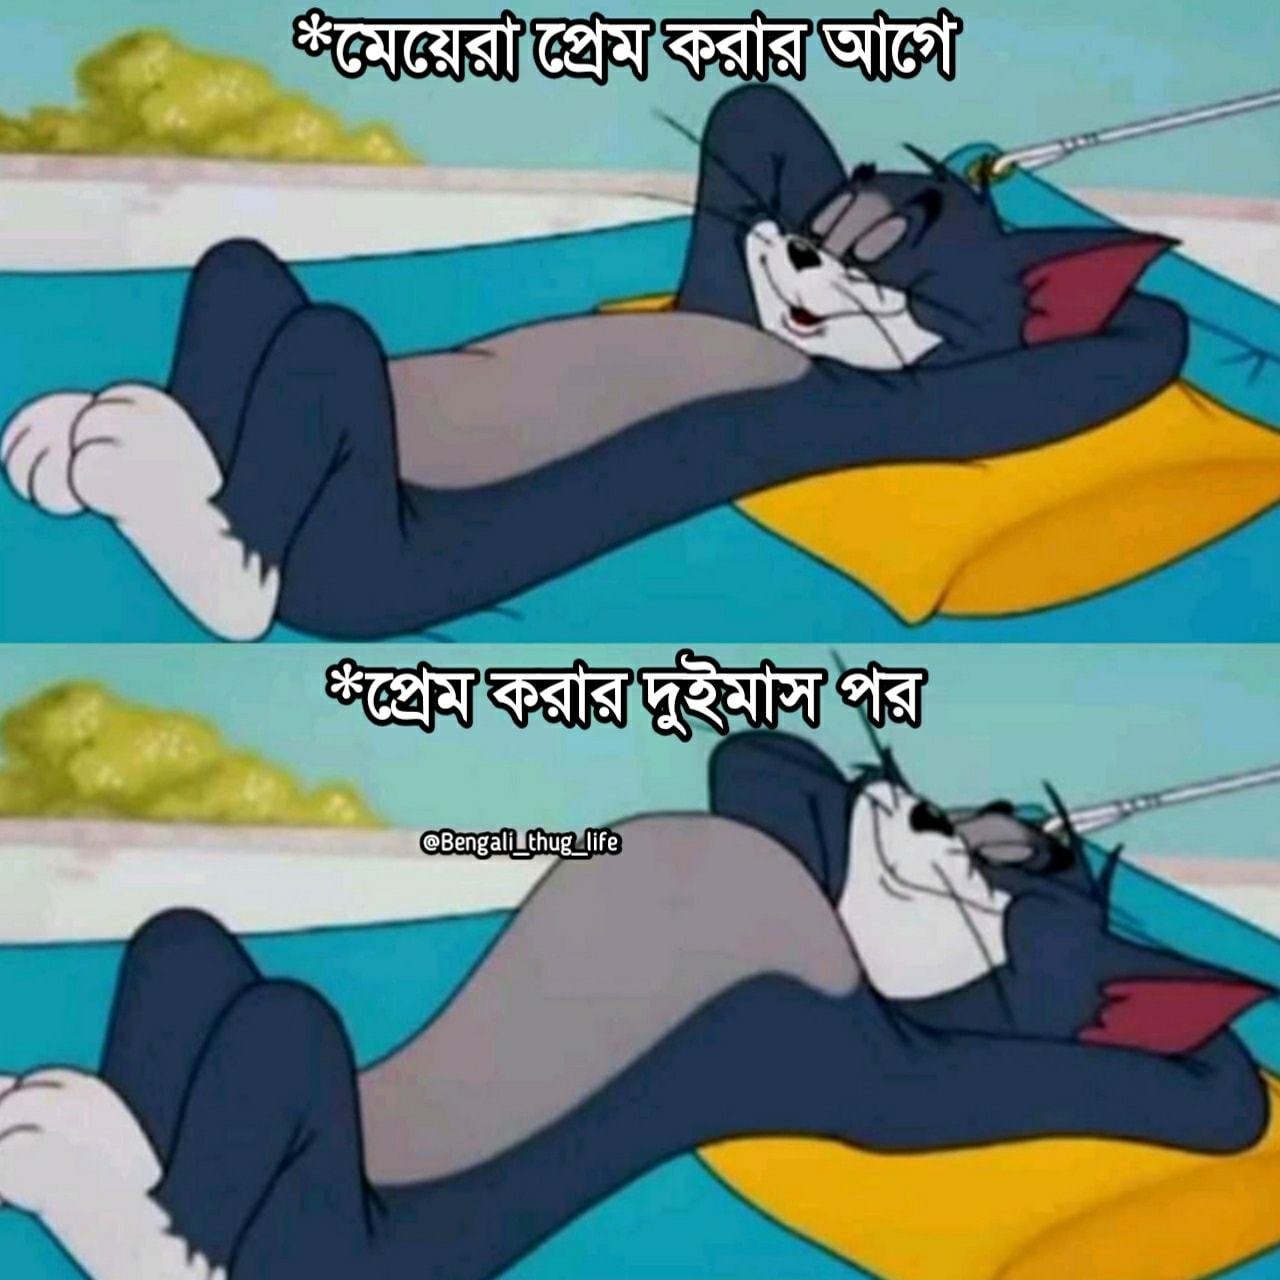
Text: *মেয়েরা প্রেম করার আগে    *প্রেম করার দুইমাস পর
Label: Hate
Hate category: Personal Offence
Targeted group: Individual